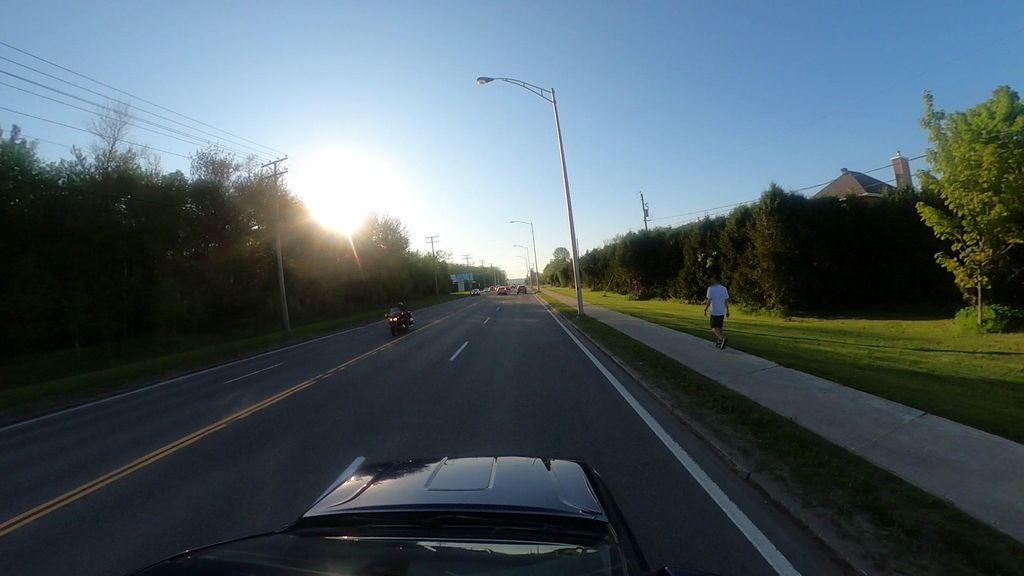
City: quebec_city